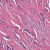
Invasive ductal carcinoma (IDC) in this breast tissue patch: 1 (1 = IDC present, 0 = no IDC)